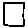
Label: square